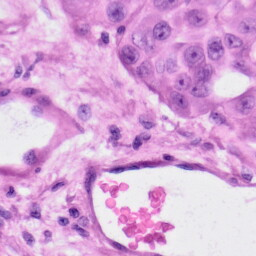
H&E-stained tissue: Skin